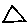
Label: triangle